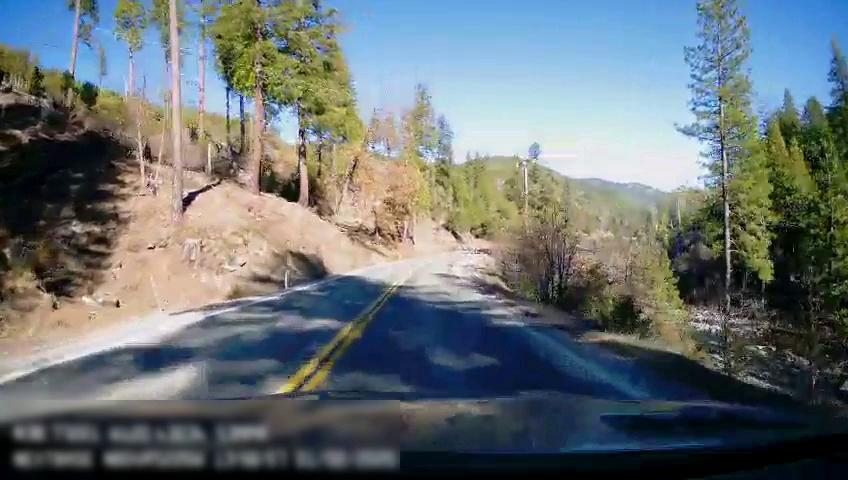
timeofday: Day
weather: Sunny
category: Drivable Space
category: Drivable Space
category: Lanes | Opposite Lane
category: Lanes | Current Lane
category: Lanes | Opposite Lane
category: Lanes | Current Lane